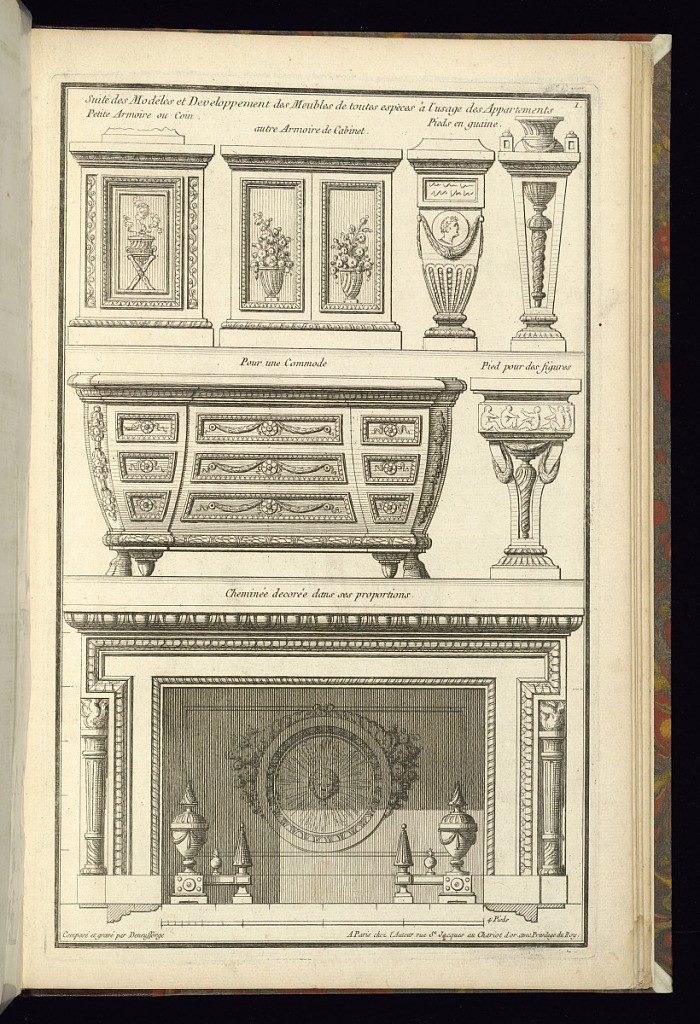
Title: Designs of Armoires, a Commode, and a Fireplace
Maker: Jean-François de Neufforge, Flemish, 1714–1791
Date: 1768
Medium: Engraving on paper
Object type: Print
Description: Designs for armoires, a commode, and a fireplace decorated with ornament motifs including urns, floral bouquets, portrait medallions, lamb tongue, rosettes, garland, egg and dart, and friezes in the style of antiquity. The plate is signed and numbered.